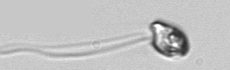
Label: flagellate_morphotype1